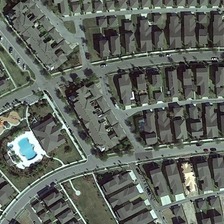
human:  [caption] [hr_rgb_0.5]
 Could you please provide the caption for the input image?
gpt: many buildings and some green trees are in a dense residential area .

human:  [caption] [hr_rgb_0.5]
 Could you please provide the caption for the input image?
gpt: many buildings and some green trees are in a dense residential area .

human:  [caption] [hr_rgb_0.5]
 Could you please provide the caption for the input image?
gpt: many buildings and some green trees are in a dense residential area .

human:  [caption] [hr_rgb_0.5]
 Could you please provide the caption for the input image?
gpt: many buildings and some green trees are in a dense residential area .

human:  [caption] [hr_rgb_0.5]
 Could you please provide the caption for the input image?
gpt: many buildings and some green trees are in a dense residential area .